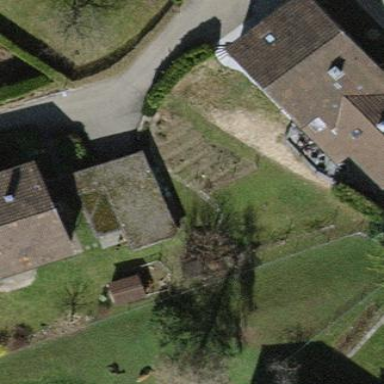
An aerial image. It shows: Group of garages.